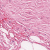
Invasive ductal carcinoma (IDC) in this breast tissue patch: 0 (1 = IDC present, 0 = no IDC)